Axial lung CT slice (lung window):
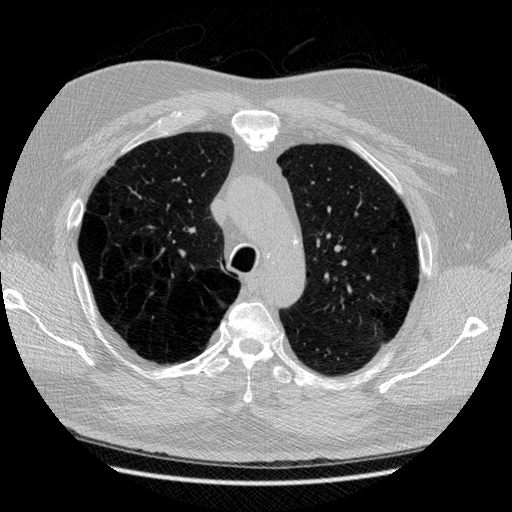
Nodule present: no